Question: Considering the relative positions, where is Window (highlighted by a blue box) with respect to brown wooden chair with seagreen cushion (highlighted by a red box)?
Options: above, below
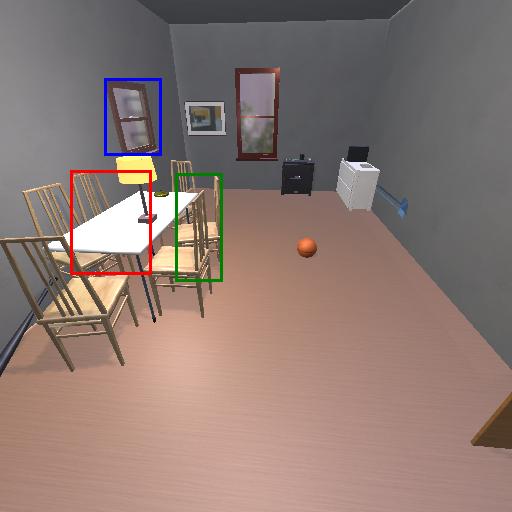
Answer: above